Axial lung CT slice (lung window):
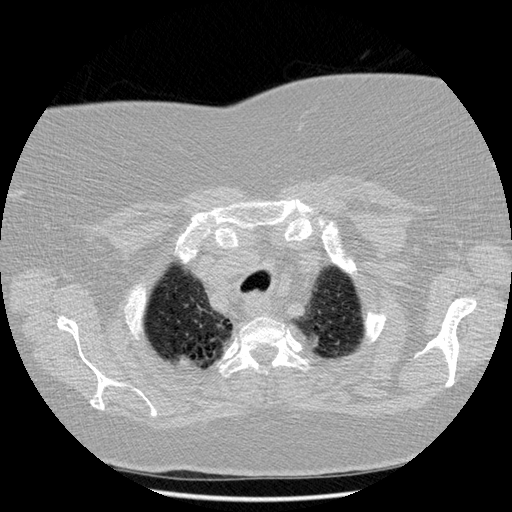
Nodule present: no